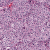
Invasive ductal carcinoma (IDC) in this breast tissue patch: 1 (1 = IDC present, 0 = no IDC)